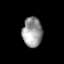
Tissue: skin
Cell type: Epithelial cells
Senescence score: 0.2676
Nuclear area (px): 583
Mean DAPI intensity: 151.218